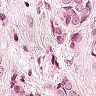
Metastatic tissue present: yes